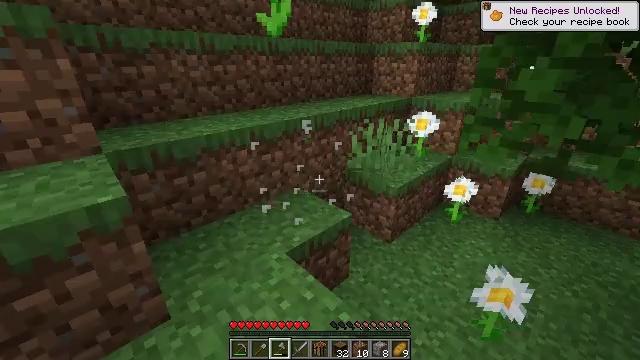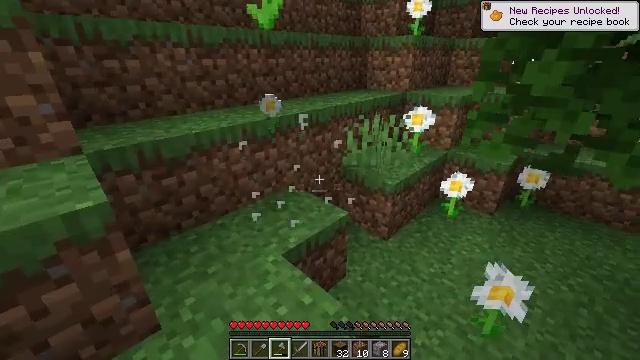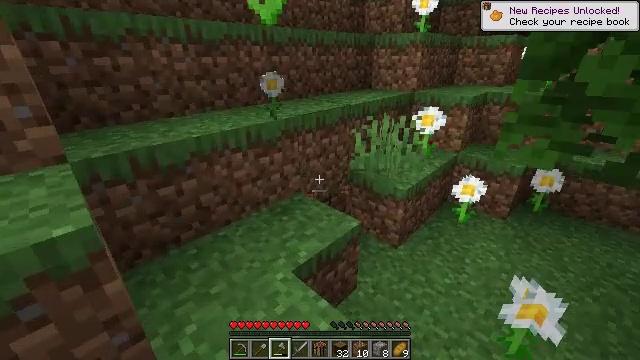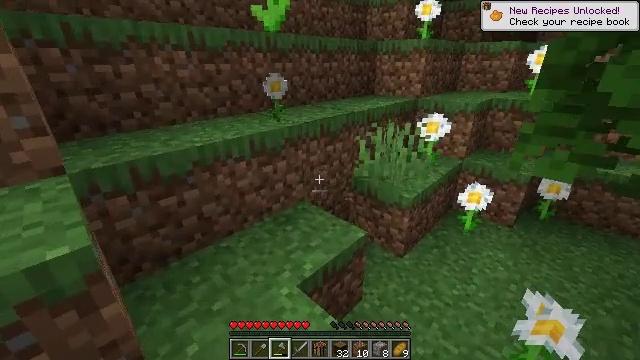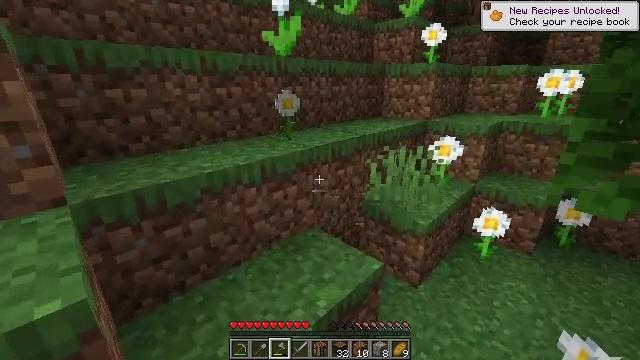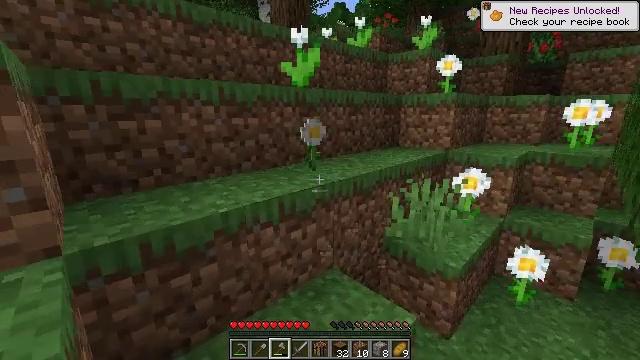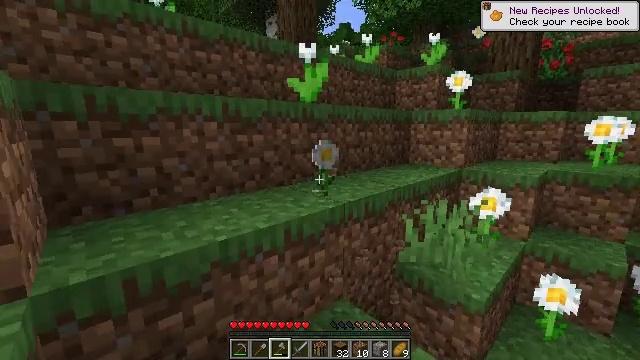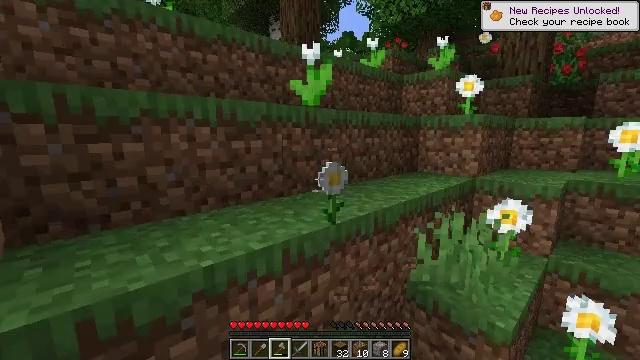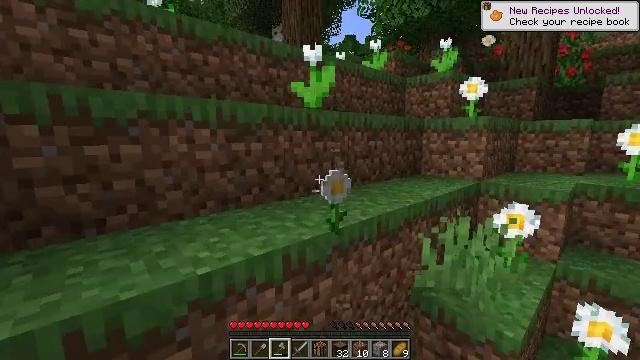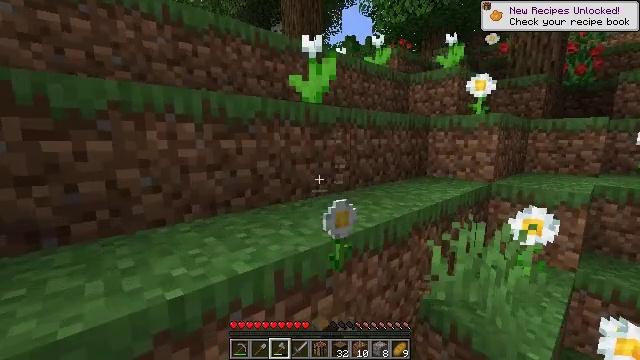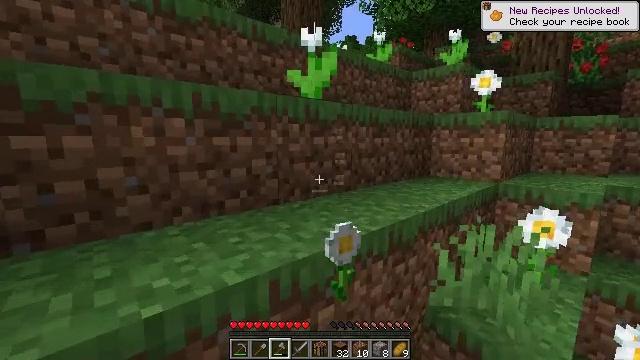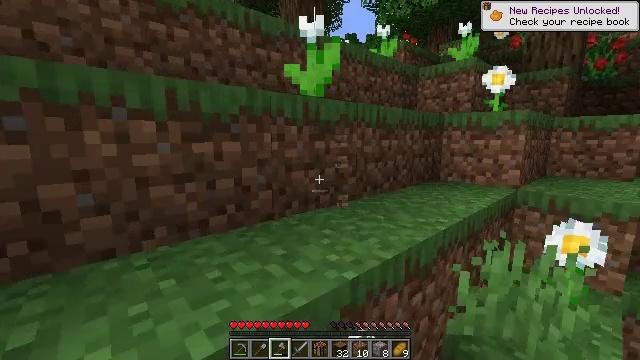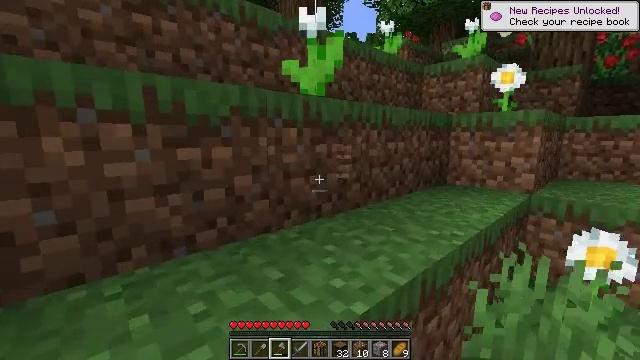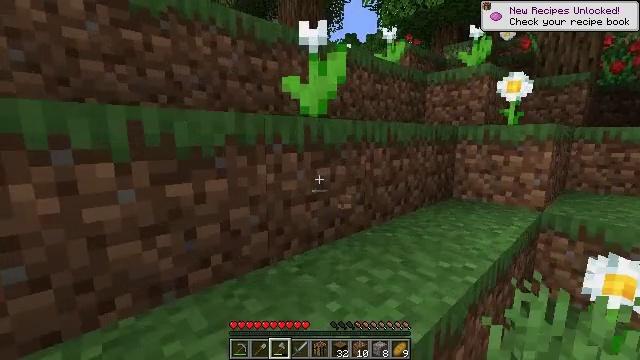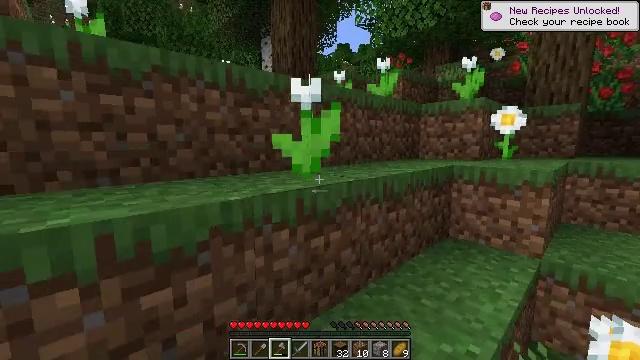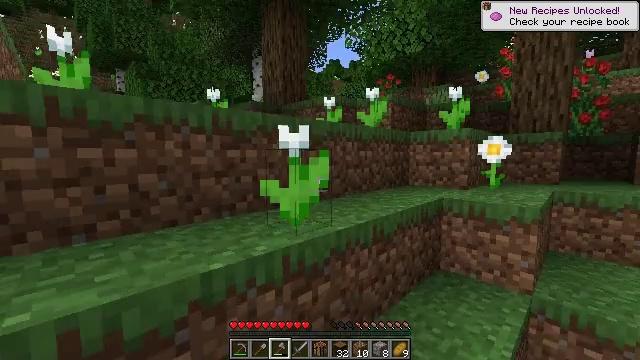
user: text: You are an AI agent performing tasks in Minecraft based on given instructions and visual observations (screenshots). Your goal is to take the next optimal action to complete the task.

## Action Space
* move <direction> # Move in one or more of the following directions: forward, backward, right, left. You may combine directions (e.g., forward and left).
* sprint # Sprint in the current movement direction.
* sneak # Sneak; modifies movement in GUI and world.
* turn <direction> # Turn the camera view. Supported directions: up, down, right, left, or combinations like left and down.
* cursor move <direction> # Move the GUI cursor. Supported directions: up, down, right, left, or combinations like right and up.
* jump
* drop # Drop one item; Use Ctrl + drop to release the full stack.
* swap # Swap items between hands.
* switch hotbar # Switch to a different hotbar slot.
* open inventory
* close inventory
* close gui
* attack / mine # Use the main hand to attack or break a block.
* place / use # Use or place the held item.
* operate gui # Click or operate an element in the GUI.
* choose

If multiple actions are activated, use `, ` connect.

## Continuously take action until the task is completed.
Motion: motion action
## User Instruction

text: Harvest the white tulip.
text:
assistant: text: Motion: move forward and move left, turn right and down, attack / mine
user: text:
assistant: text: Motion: move forward and move left, attack / mine
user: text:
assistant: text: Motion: move forward and move left, turn up, attack / mine
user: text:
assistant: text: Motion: move forward and move left, turn up, attack / mine
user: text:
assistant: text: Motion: move forward, turn left and up, attack / mine
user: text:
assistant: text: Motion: move forward, turn left and up, attack / mine
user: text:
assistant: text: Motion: move forward, turn up, attack / mine
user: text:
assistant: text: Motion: move forward, attack / mine
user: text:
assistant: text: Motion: move forward
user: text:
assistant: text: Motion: move forward
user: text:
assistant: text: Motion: move forward
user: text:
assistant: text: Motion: move forward
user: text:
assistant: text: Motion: move forward, jump
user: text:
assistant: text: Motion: move forward and move left, turn right and up, jump
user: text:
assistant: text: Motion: move forward and move left, turn right and up, jump
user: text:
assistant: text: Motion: move forward and move left, jump
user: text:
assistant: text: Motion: move forward and move left, attack / mine, jump
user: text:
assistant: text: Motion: move forward and move left, attack / mine
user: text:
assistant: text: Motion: move forward, attack / mine
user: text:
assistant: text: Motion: move forward, turn right, attack / mine
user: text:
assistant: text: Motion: move forward, turn right, attack / mine
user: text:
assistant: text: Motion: move forward, turn right, attack / mine
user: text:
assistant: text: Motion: move forward, attack / mine
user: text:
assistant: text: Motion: move forward, attack / mine, jump
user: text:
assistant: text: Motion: move forward, jump
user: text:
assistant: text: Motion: move forward, jump
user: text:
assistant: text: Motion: move forward, jump
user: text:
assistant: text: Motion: move forward
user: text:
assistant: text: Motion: move forward
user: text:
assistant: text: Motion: move forward, turn right, attack / mine